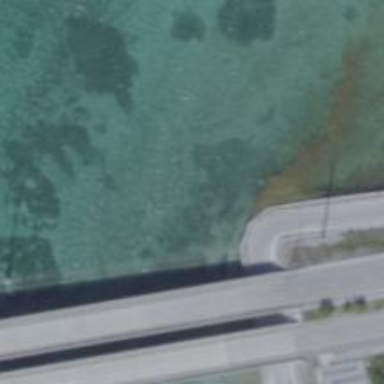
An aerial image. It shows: Breakwater structure.